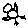
Label: bird